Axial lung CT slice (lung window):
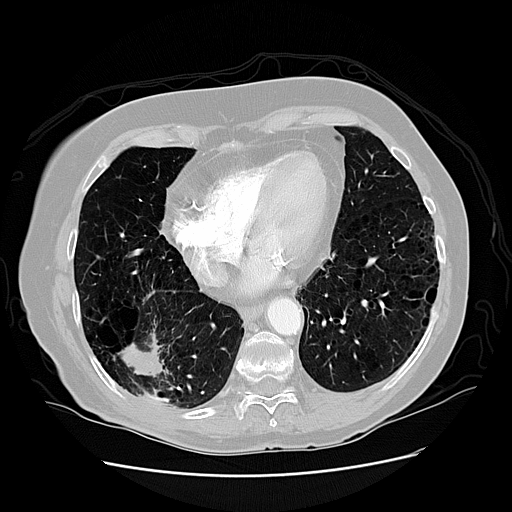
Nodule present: no